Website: ulta-beauty
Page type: billing-address
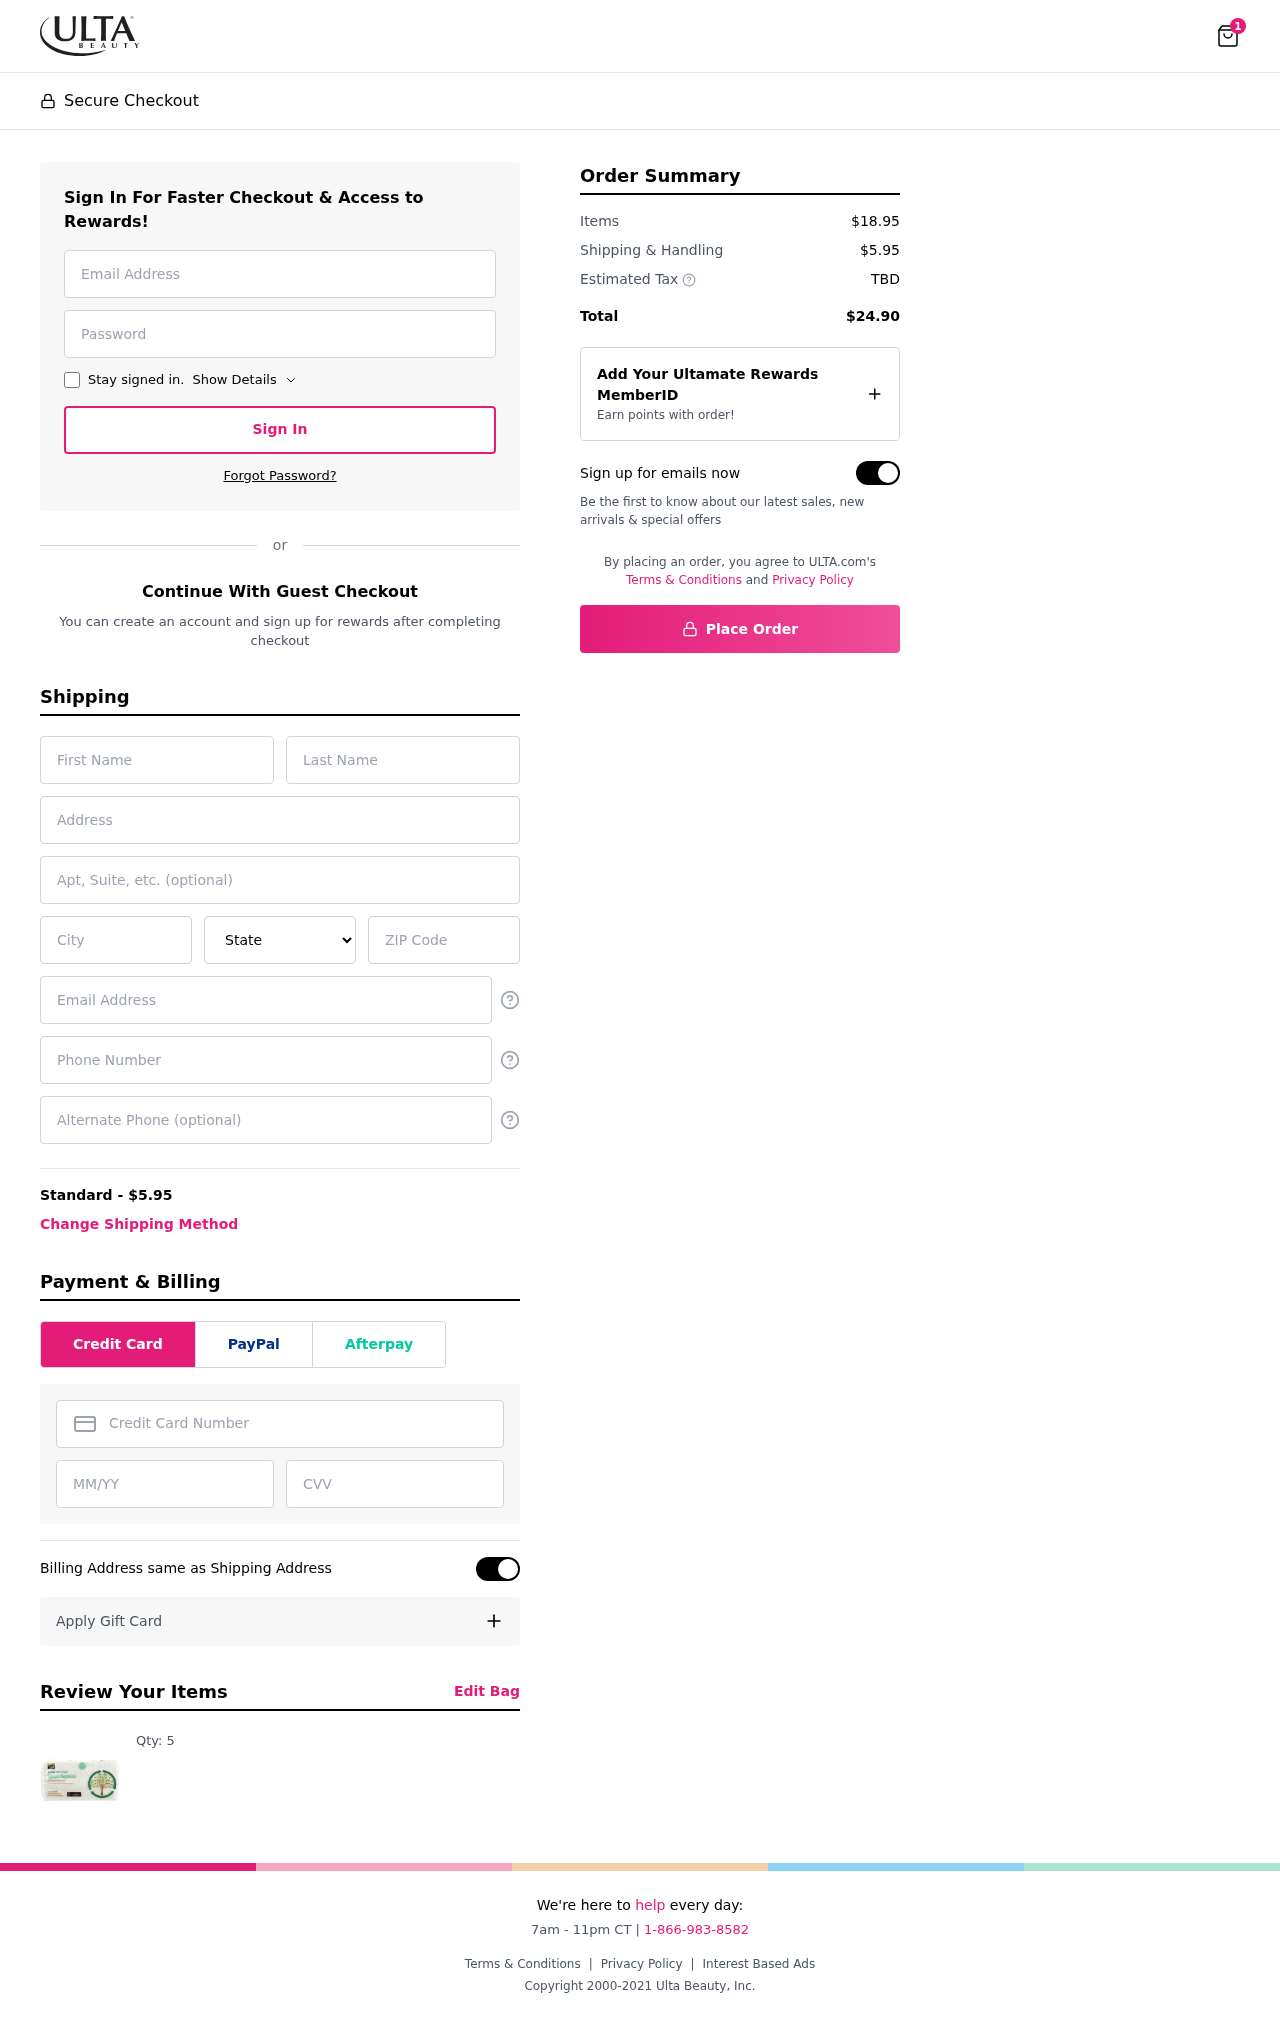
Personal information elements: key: PII_STATE
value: Florida
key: PII_EMAIL
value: slong@yahoo.com
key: PII_FIRSTNAME
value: Sean
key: PII_LASTNAME
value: Long
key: PII_STREET
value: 832 Stokes Locks Apt. 809
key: PII_CITY
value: Andrewchester
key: PII_POSTCODE
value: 06349
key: PII_PHONE
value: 4277833559
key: PII_CARD_NUMBER
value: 2718 5287 6331 2096
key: PII_CARD_EXPIRY
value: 07/27
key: PII_CARD_CVV
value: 999
Product elements: key: PRODUCT1_QUANTITY
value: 5
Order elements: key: ORDER_NUM_ITEMS
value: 1
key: ORDER_SHIPPING_COST
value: $5.95
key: ORDER_SUBTOTAL
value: $18.95
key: ORDER_TOTAL
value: $24.90